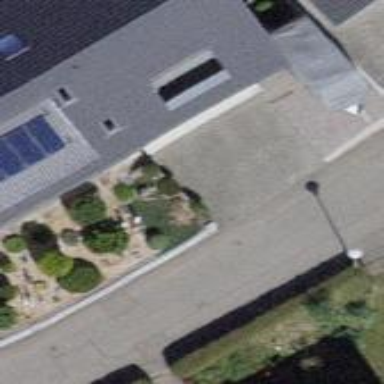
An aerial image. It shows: Semidetached house with gabled roof.